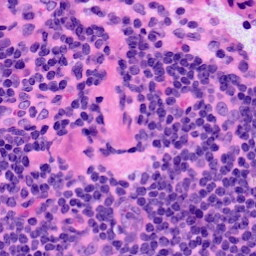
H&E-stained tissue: LymphNode